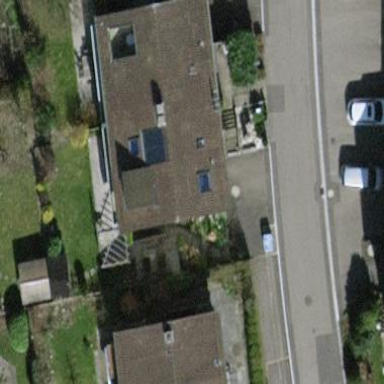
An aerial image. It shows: Building with tiled roof.